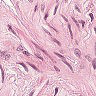
Metastatic tissue present: yes